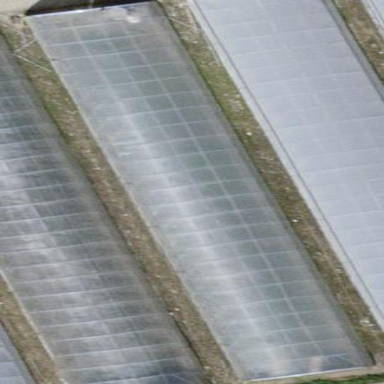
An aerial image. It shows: Greenhouse.